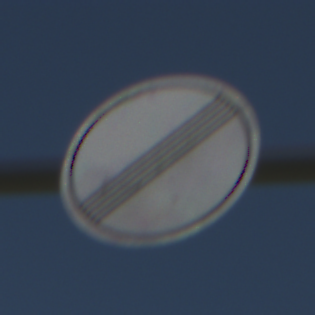
Verkehrszeichen: EndeSaemtlicherBegrenzungen
Umgebung: Outdoor, Nature
Tageszeit: Midday
Wetter: Clear
Licht: Natural
Jahreszeit: NotSpecified
Kontrast: HighContrast